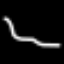
Label: squiggle